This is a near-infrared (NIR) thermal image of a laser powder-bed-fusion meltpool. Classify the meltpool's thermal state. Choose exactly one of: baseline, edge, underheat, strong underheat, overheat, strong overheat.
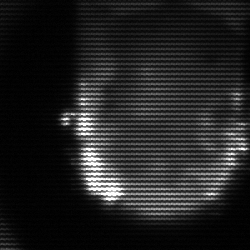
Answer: baseline